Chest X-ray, AP view. Patient: 23 years old, sex M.
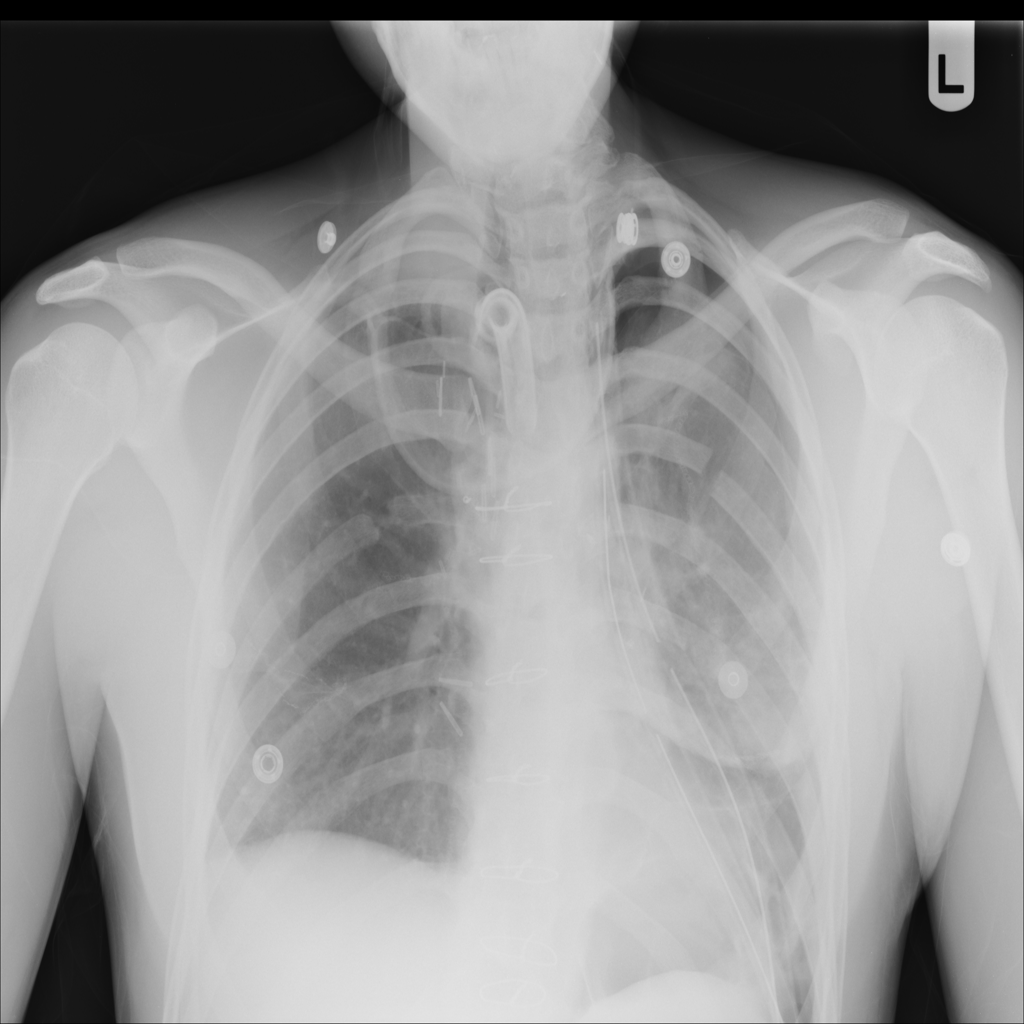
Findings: Atelectasis, Pneumothorax